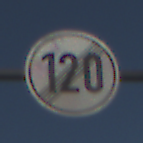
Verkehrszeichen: EndeGeschwindigkeit120
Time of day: MorningAfternoon
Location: Outdoor (Urban)
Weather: Clear
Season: NotSpecified
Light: Natural